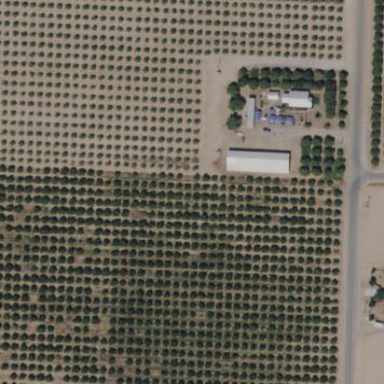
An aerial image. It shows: Orchard.